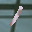
Label: 1